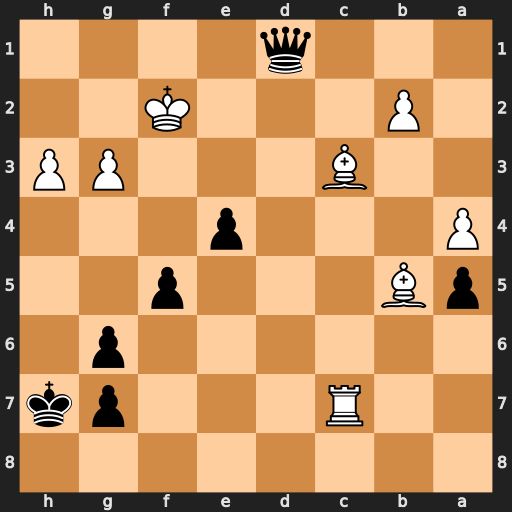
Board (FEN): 8/2R3pk/6p1/pB3p2/P3p3/2B3PP/1P3K2/3q4
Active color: b
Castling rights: -
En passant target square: -
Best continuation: Qf3+ Ke1 Qxg3+